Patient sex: F
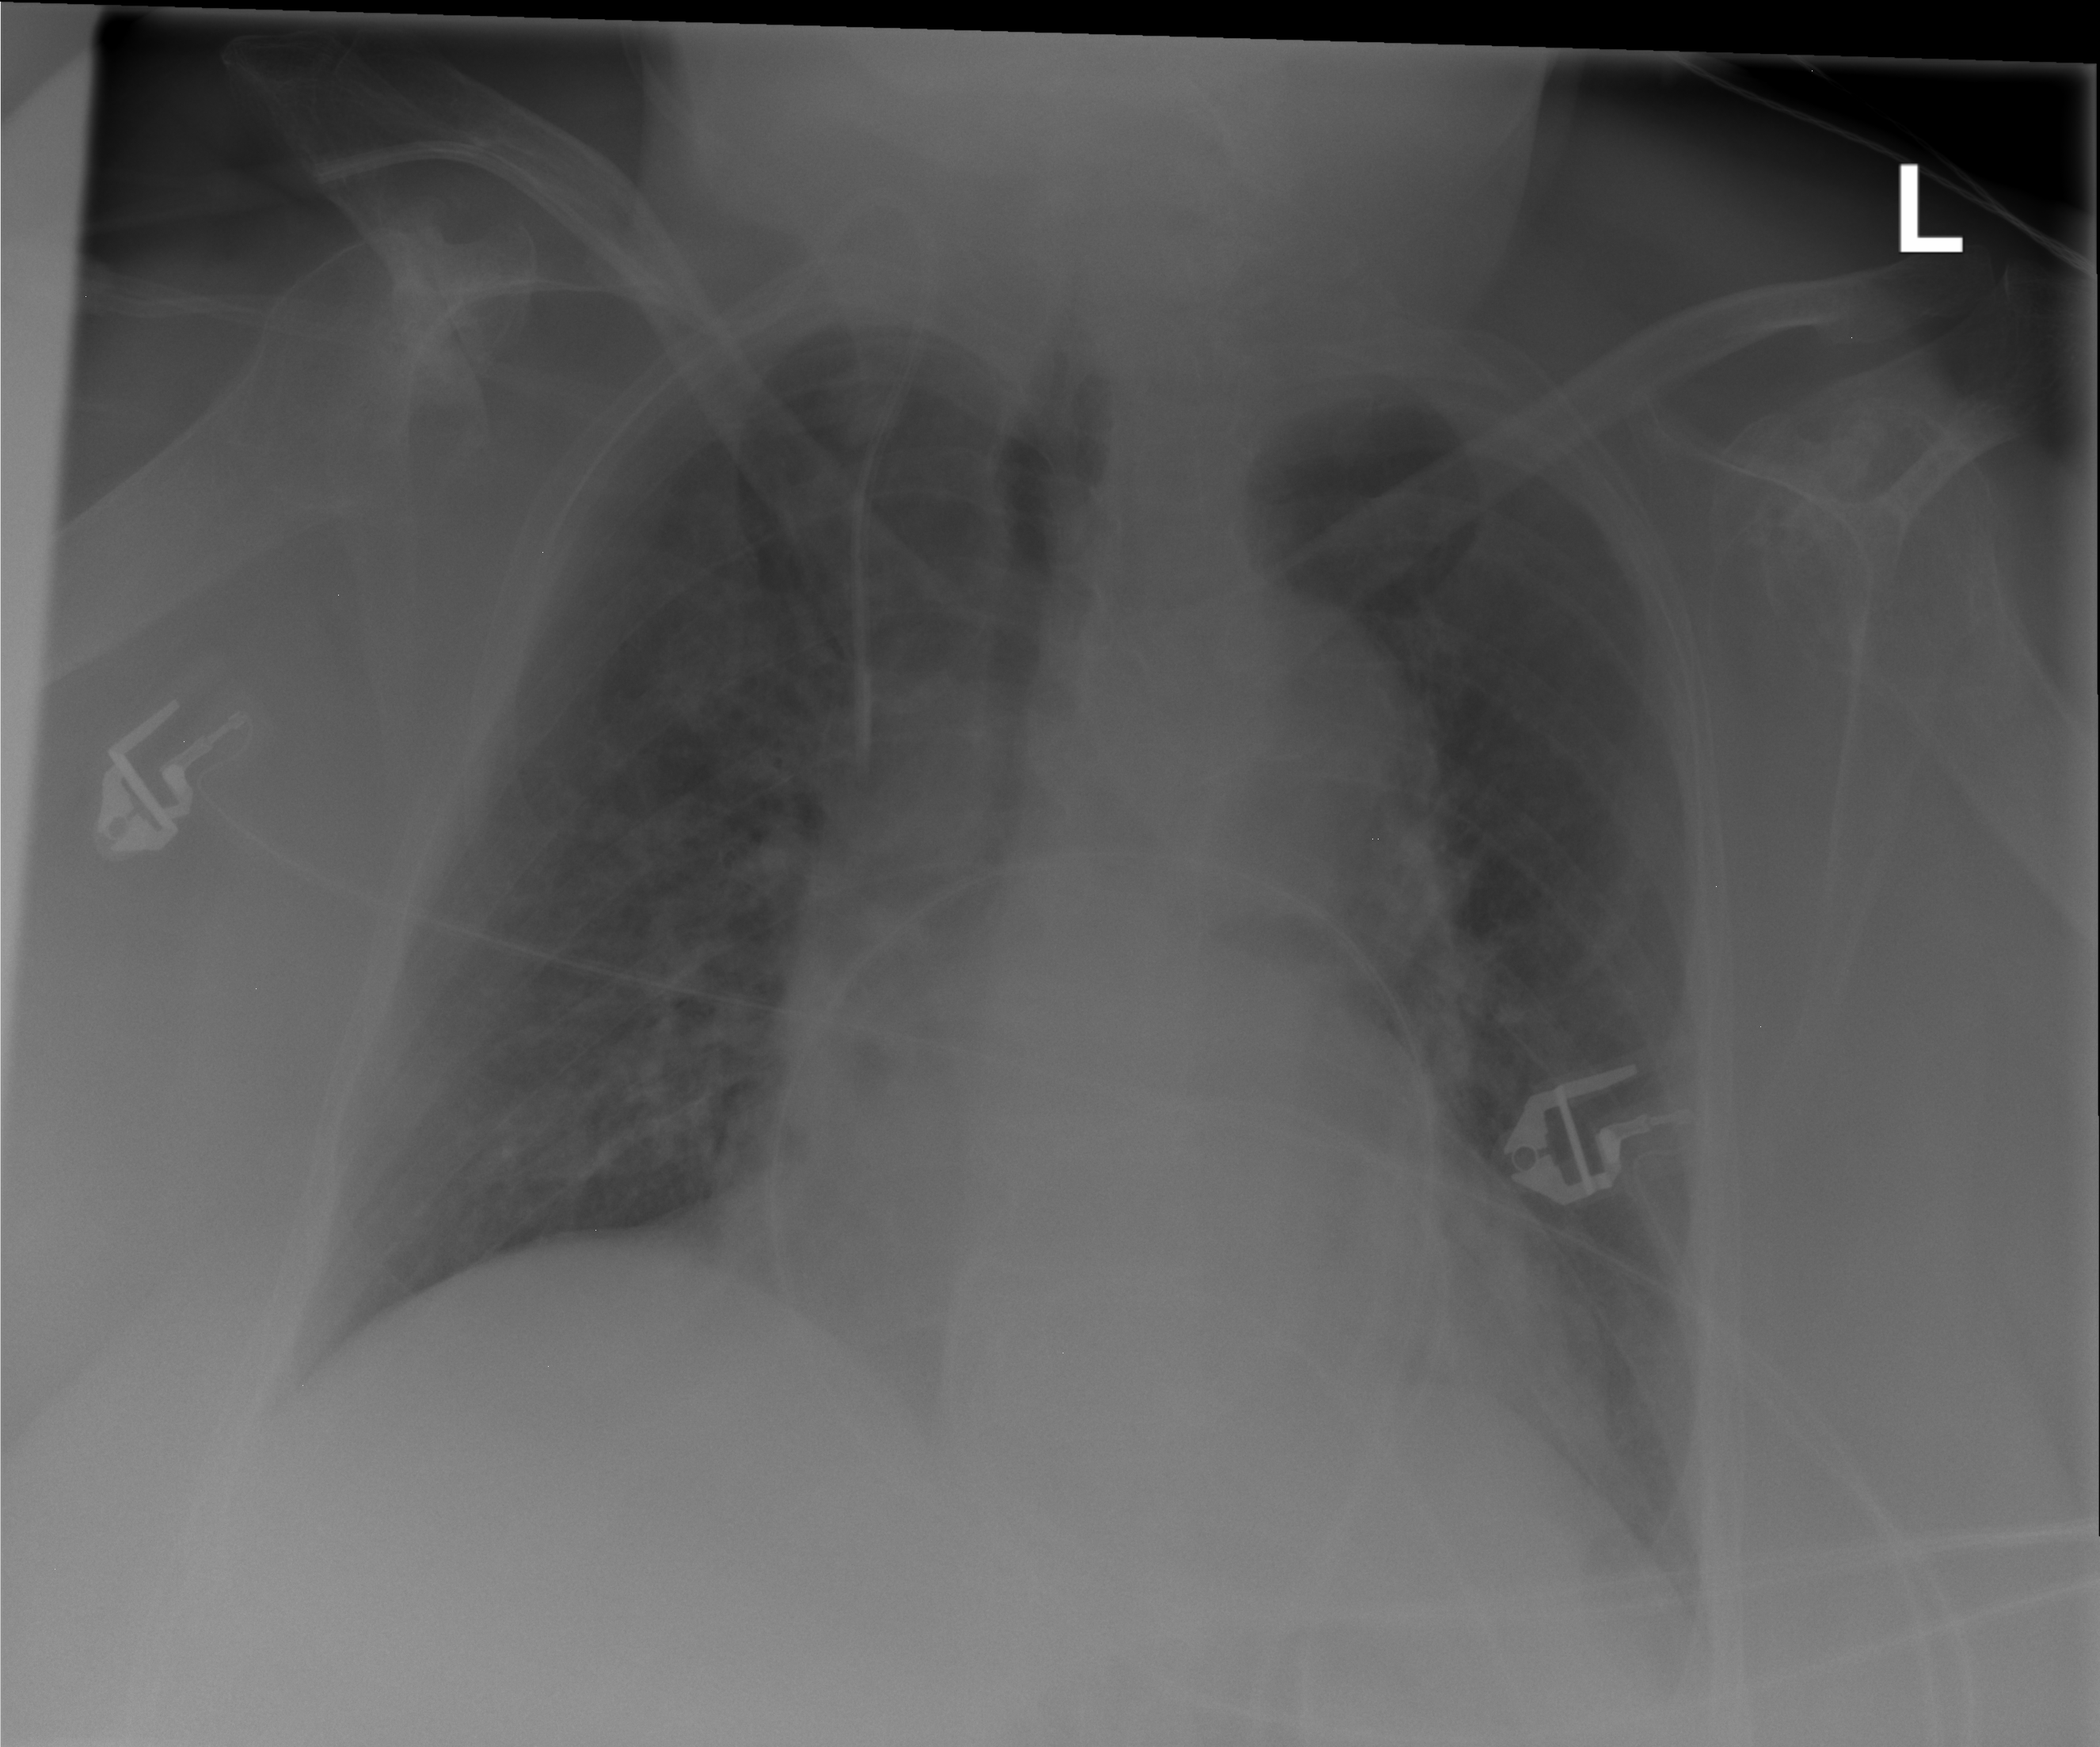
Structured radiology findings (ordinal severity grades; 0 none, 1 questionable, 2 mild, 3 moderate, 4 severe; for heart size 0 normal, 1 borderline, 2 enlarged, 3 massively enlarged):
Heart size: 1
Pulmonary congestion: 2
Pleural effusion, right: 0
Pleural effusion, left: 0
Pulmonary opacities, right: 1
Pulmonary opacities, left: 0
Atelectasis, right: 0
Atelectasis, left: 0